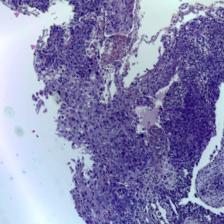
Diagnosis: OSCC